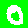
Digit: 0